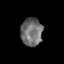
Tissue: skin
Cell type: Epithelial cells
Senescence score: 0.2375
Nuclear area (px): 595
Mean DAPI intensity: 110.338